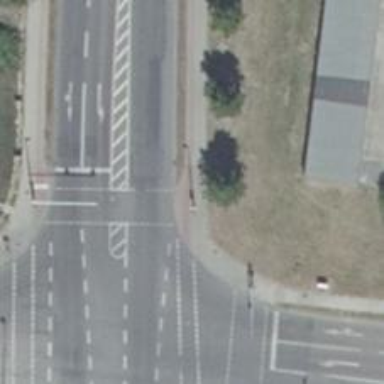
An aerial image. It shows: Traffic signal crossing.